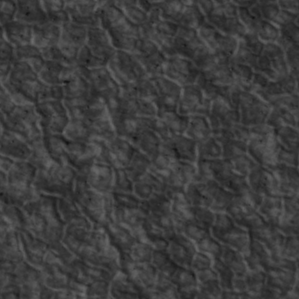
Label: non_frost